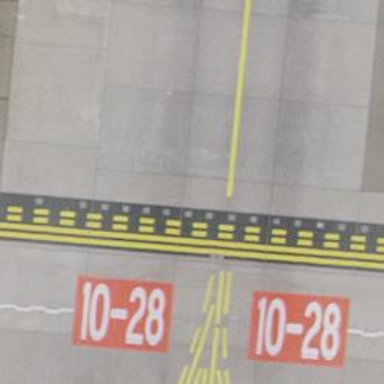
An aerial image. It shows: Runway holding position.